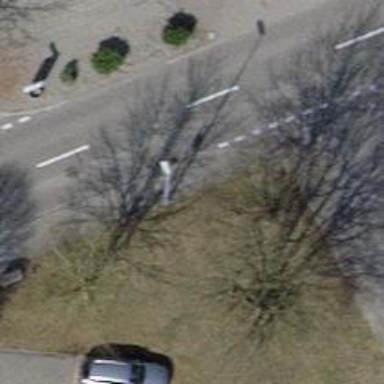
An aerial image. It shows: Asphalt sidewalk.